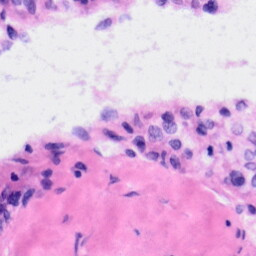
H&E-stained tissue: Liver